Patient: sex F, age 77
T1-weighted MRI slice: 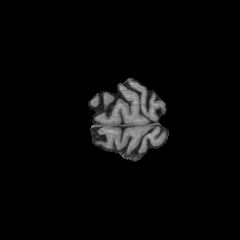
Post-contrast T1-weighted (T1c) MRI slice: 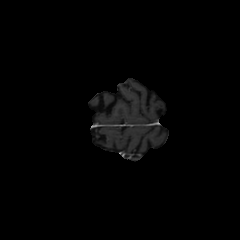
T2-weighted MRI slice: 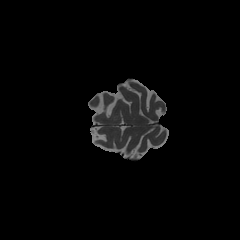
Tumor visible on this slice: no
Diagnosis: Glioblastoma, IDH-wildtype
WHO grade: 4